Fundus camera: zeiss
Shooting center: fovea
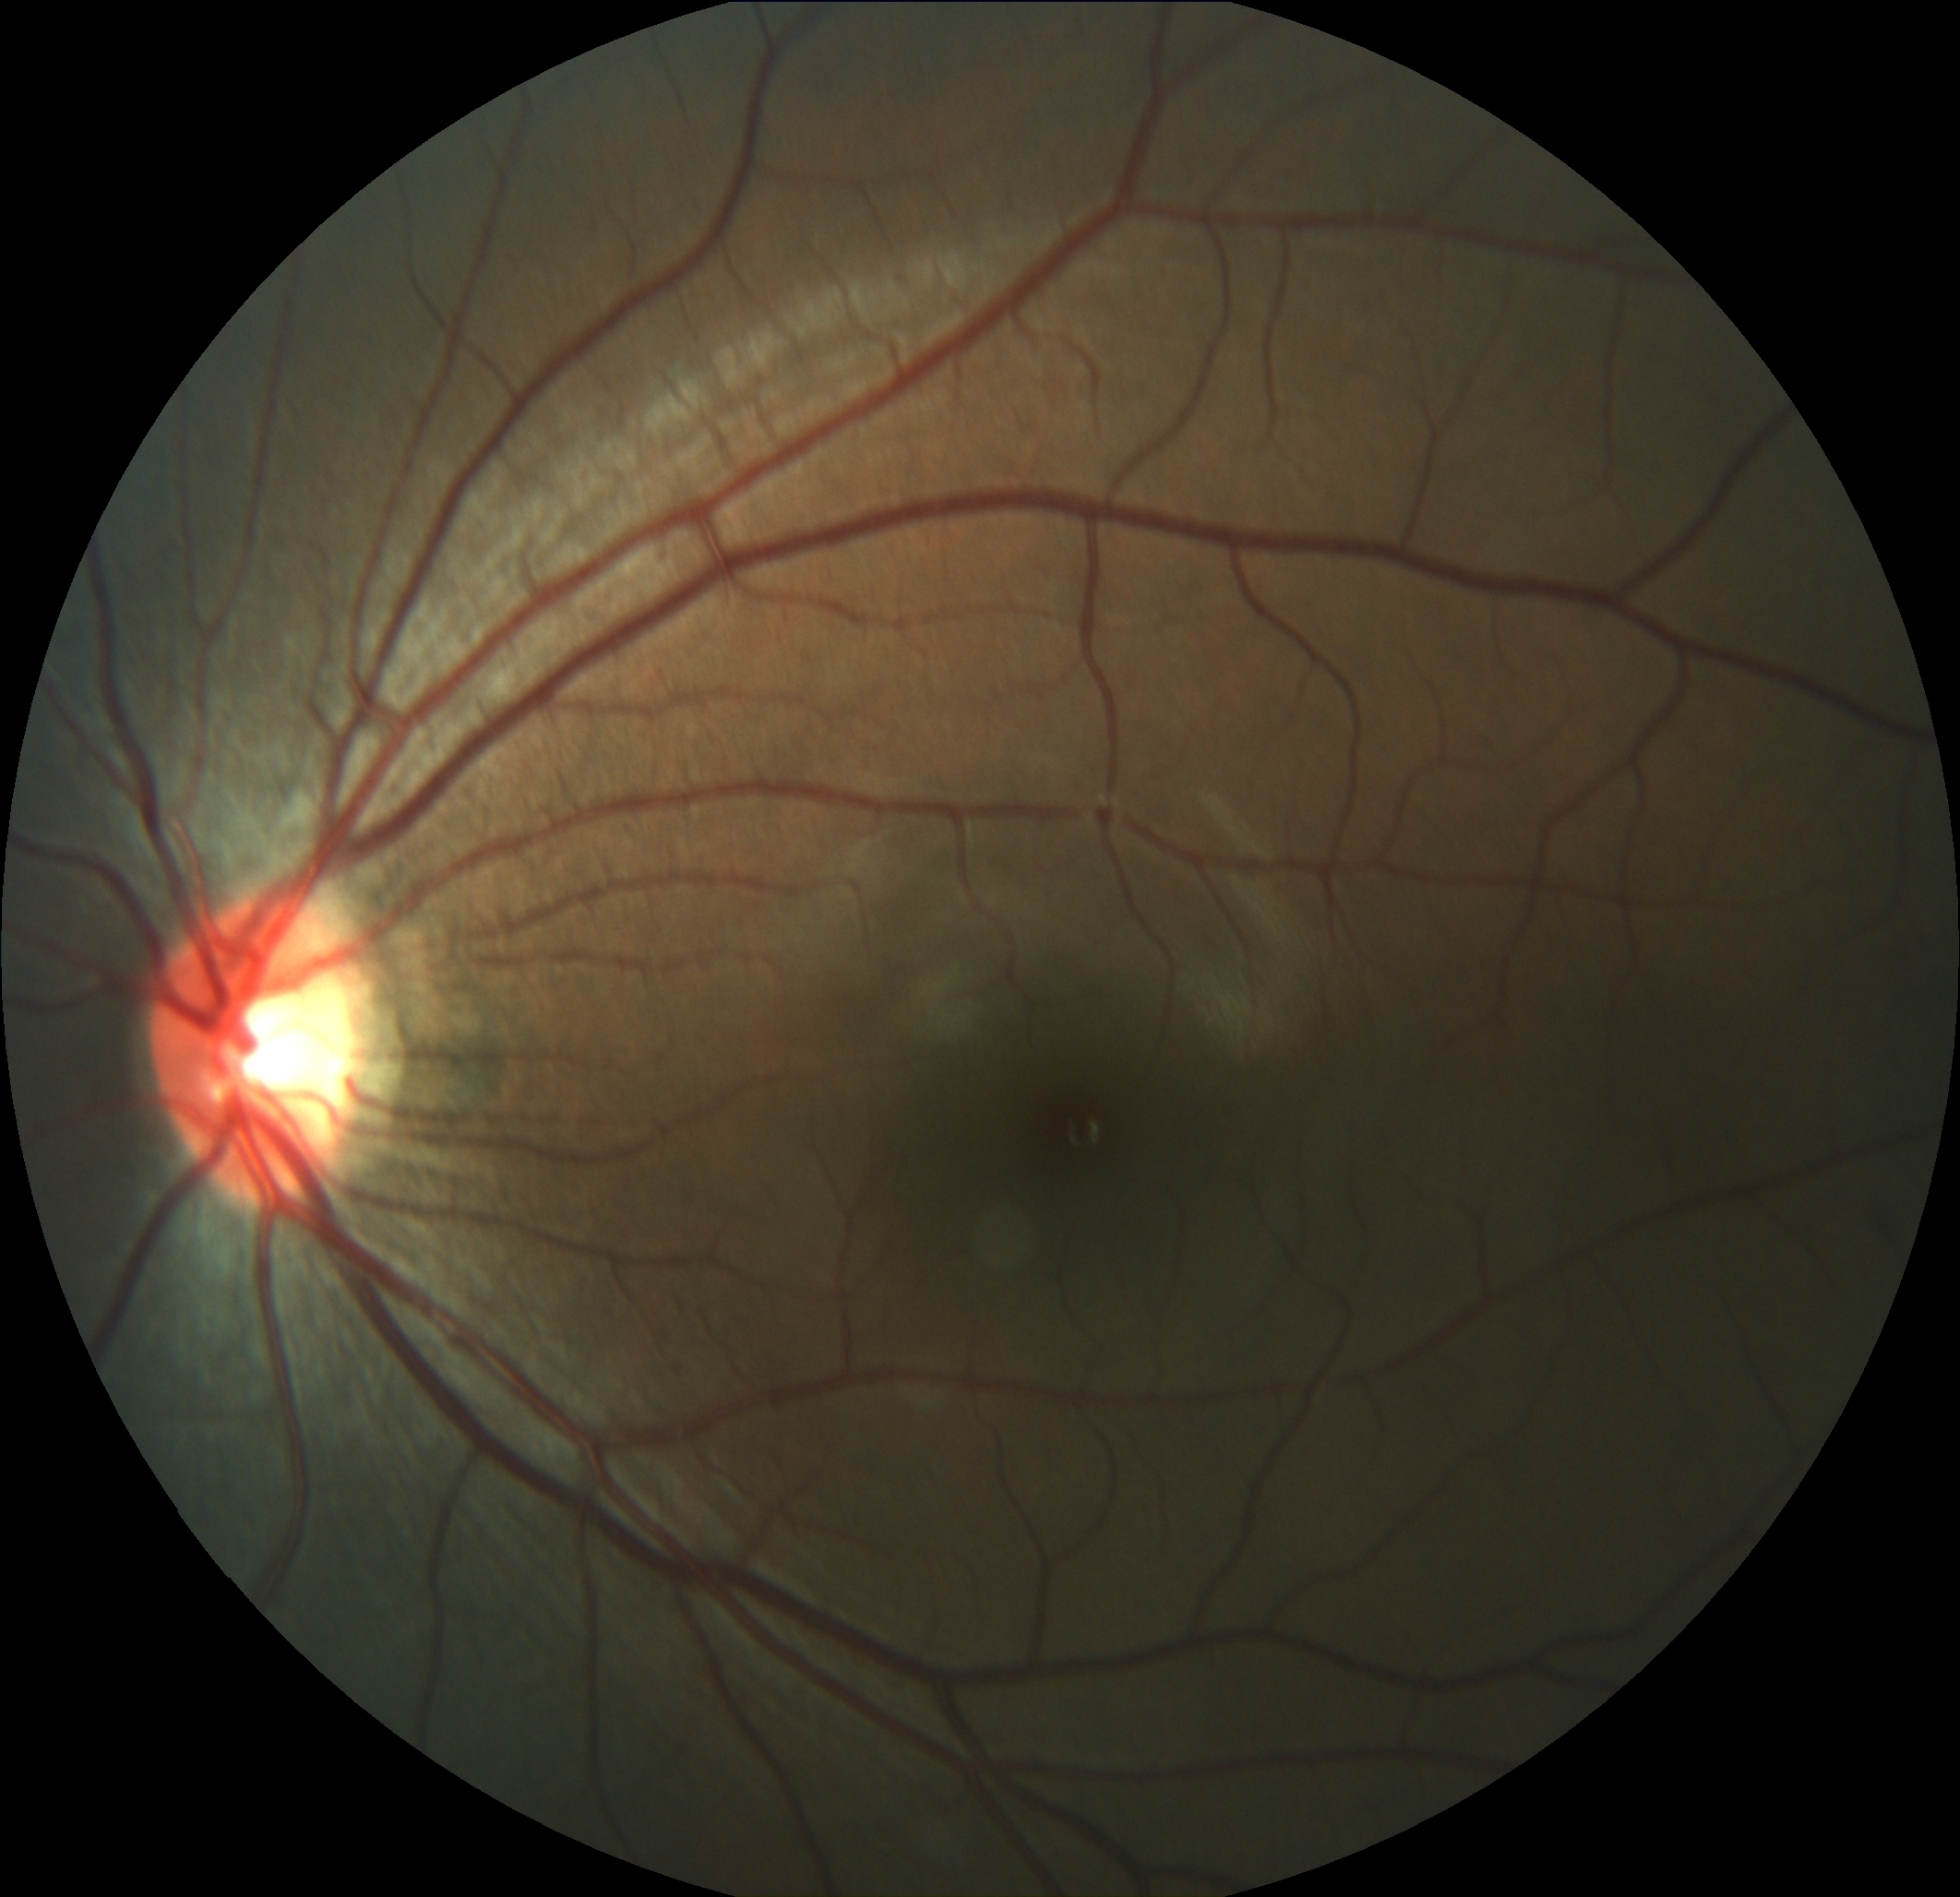
Pathologic myopia: no
Patchy retinal atrophy: present
Retinal detachment: absent